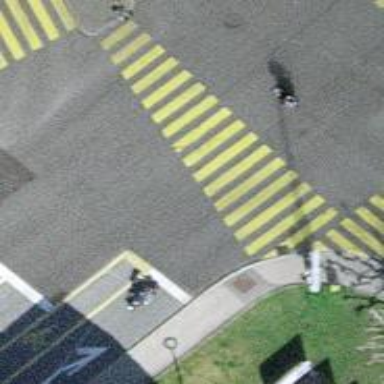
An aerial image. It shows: Road crossing with traffic signals.